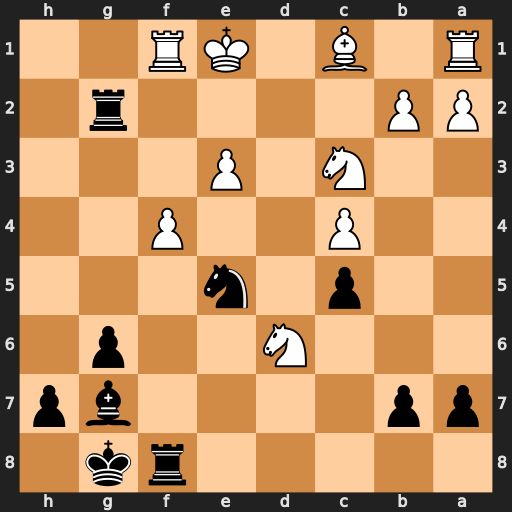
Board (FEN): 5rk1/pp4bp/3N2p1/2p1n3/2P2P2/2N1P3/PP4r1/R1B1KR2
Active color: b
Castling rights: Q
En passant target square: -
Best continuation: Nd3+ Kd1 Bxc3 bxc3 Rd8